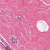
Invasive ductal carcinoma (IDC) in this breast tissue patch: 0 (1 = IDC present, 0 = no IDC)